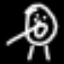
Label: frog